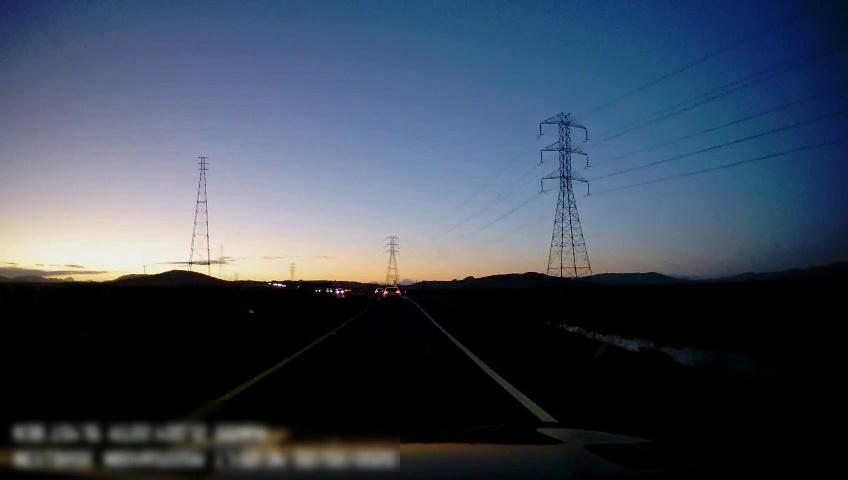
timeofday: Dusk/Dawn/Twilight
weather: Sunny
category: Drivable Space
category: Vehicles | Car
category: Lanes | Current Lane
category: Lanes | Current Lane